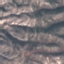
Land use / land cover: HerbaceousVegetation